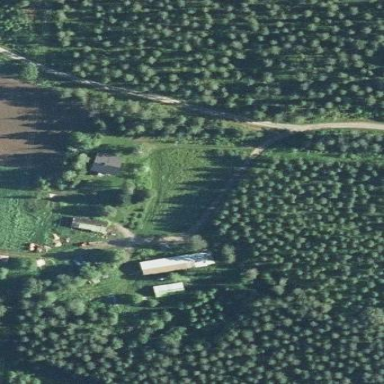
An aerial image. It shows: Farmyard area.